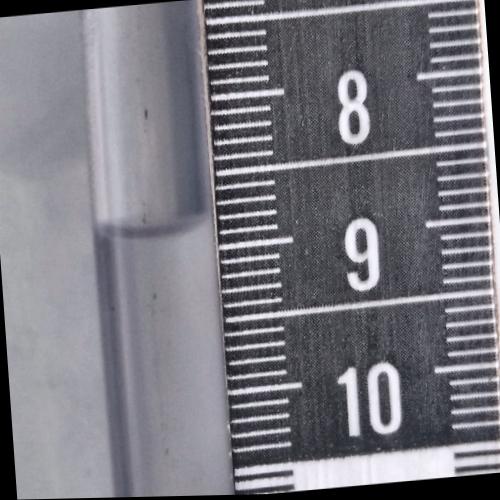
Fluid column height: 8.8 cm